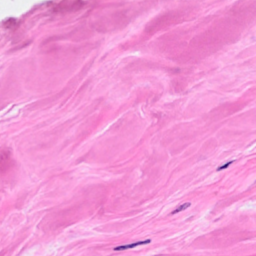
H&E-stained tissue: Breast